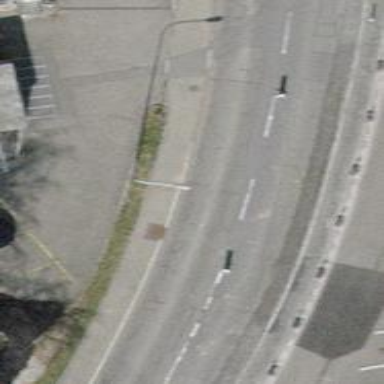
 with lanes for cyclists on the left and sidewalks on both sides."